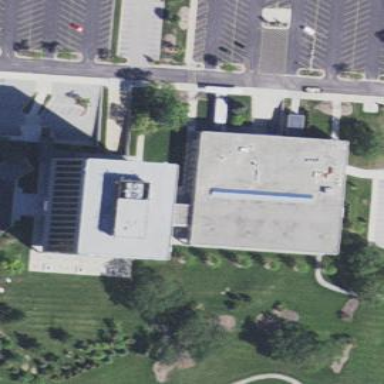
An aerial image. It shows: Office building.